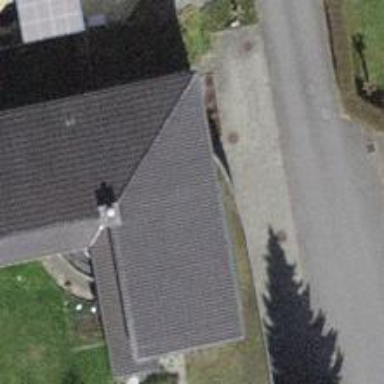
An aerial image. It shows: Veterinary facility.